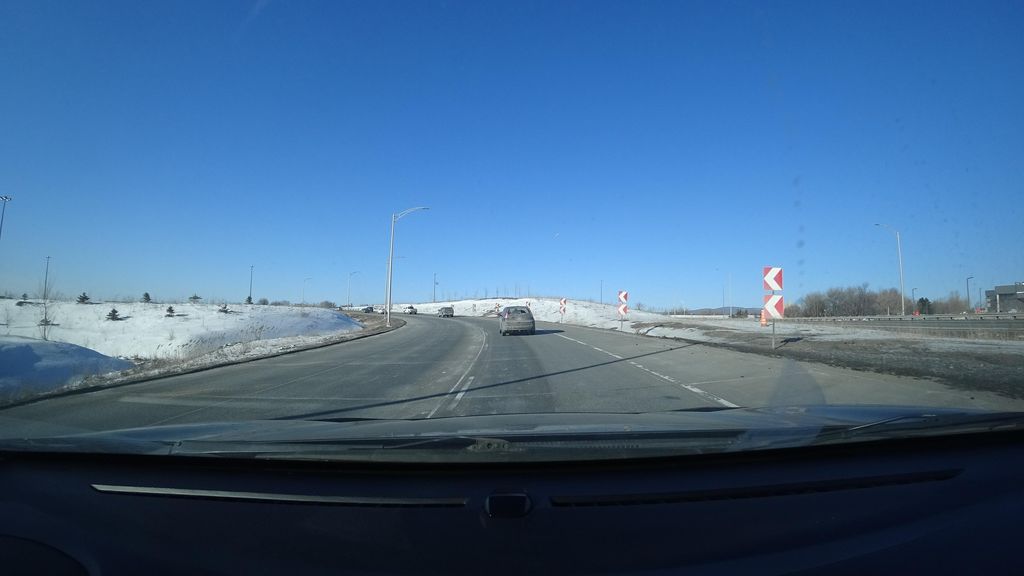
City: quebec_city